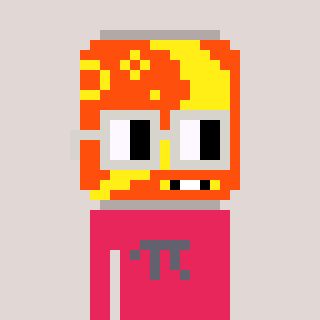
a pixel art character with square light gray glasses, a pop-shaped head and a redpinkish-colored body on a warm background